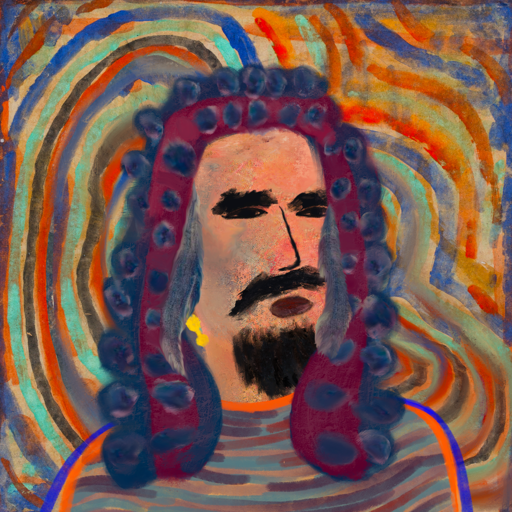
Background: Sisters, Head And Neck Side: Irani, Face Side: Mosgoul, Bust: Experience, Hair Side: Hill_Girl, Head Accessory: Blank, Second Necklace: Blank, Necklace: Blank, Baby: Blank